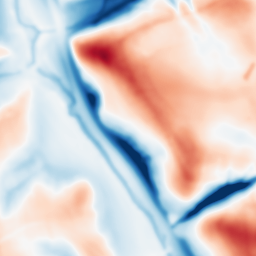
Category: multiscale
Decomposition family: dog_multiscale
Decomposition parameters: sigma_ratio: 1.6
n_scales: 5
base_sigma: 2
Upsampling method: bspline
Upsampling parameters: scale: 4
Upsampling scale: 4